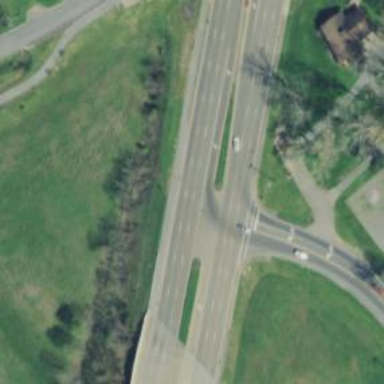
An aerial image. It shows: Primary highway.